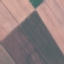
Land use / land cover: AnnualCrop